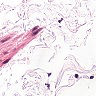
Metastatic tissue present: no